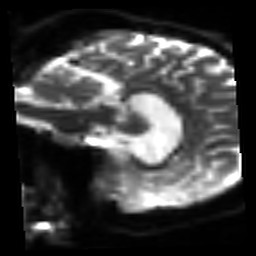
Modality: sbref
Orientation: sagittal
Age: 31
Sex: female
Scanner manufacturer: siemens
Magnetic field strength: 3 T
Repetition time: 3.2 s
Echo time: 0.081 s